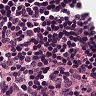
Metastatic tissue present: no